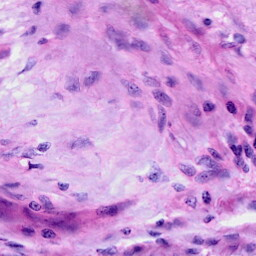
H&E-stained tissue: Cervix